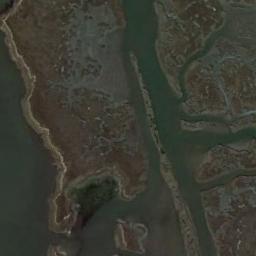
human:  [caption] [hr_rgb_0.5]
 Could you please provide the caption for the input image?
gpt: There are patches of brown bare land in a lake in a wetland .

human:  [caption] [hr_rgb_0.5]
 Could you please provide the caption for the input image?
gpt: There are strips of water in this wetland .

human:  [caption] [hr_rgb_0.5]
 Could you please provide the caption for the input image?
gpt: The wetland consists of bare land, Dry plants and water .

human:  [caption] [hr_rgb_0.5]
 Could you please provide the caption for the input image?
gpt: There are many different areas of wetlands .

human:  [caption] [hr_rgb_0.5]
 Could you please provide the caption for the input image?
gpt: There are much bare land and some water areas on the wetland .